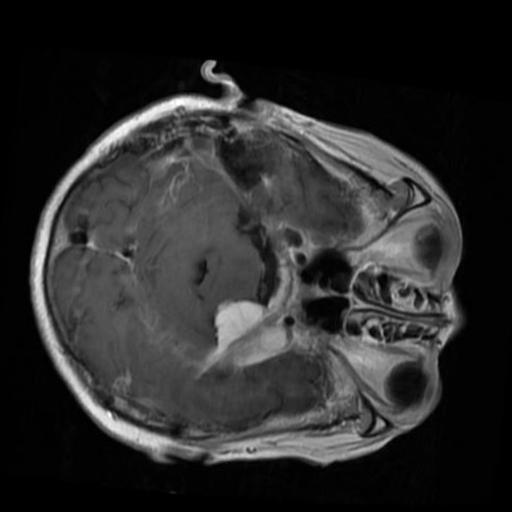
Label: brain_menin